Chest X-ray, AP view. Patient: 56 years old, sex M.
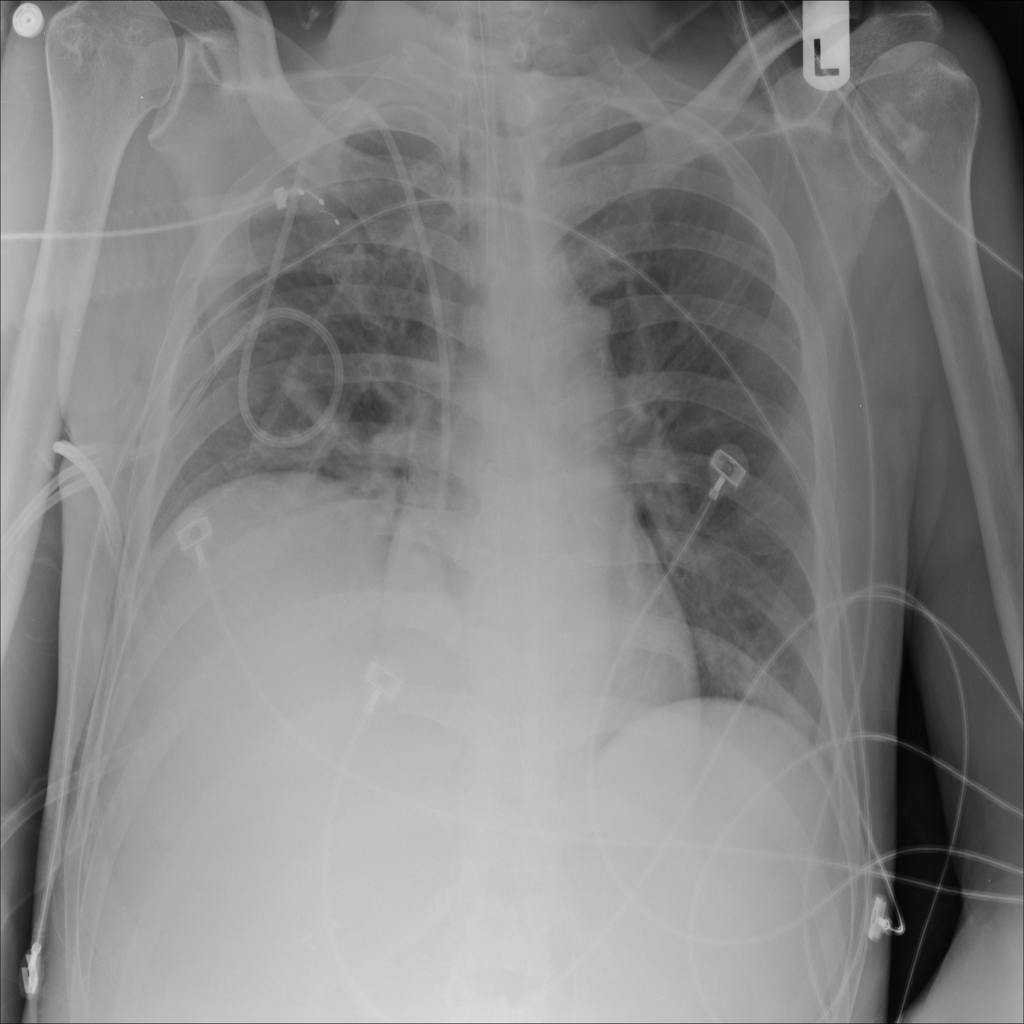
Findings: Atelectasis, Infiltration